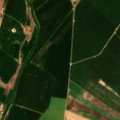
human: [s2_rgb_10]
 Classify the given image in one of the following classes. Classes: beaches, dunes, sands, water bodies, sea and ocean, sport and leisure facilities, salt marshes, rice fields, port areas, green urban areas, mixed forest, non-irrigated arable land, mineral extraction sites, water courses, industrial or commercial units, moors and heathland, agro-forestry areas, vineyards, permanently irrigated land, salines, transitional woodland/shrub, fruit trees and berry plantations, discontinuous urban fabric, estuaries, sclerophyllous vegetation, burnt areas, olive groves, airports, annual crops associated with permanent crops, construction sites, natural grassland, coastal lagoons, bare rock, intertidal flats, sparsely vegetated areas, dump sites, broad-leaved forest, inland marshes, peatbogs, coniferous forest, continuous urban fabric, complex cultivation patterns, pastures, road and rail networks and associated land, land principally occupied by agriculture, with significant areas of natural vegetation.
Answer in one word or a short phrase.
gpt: discontinuous urban fabric, permanently irrigated land